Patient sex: M
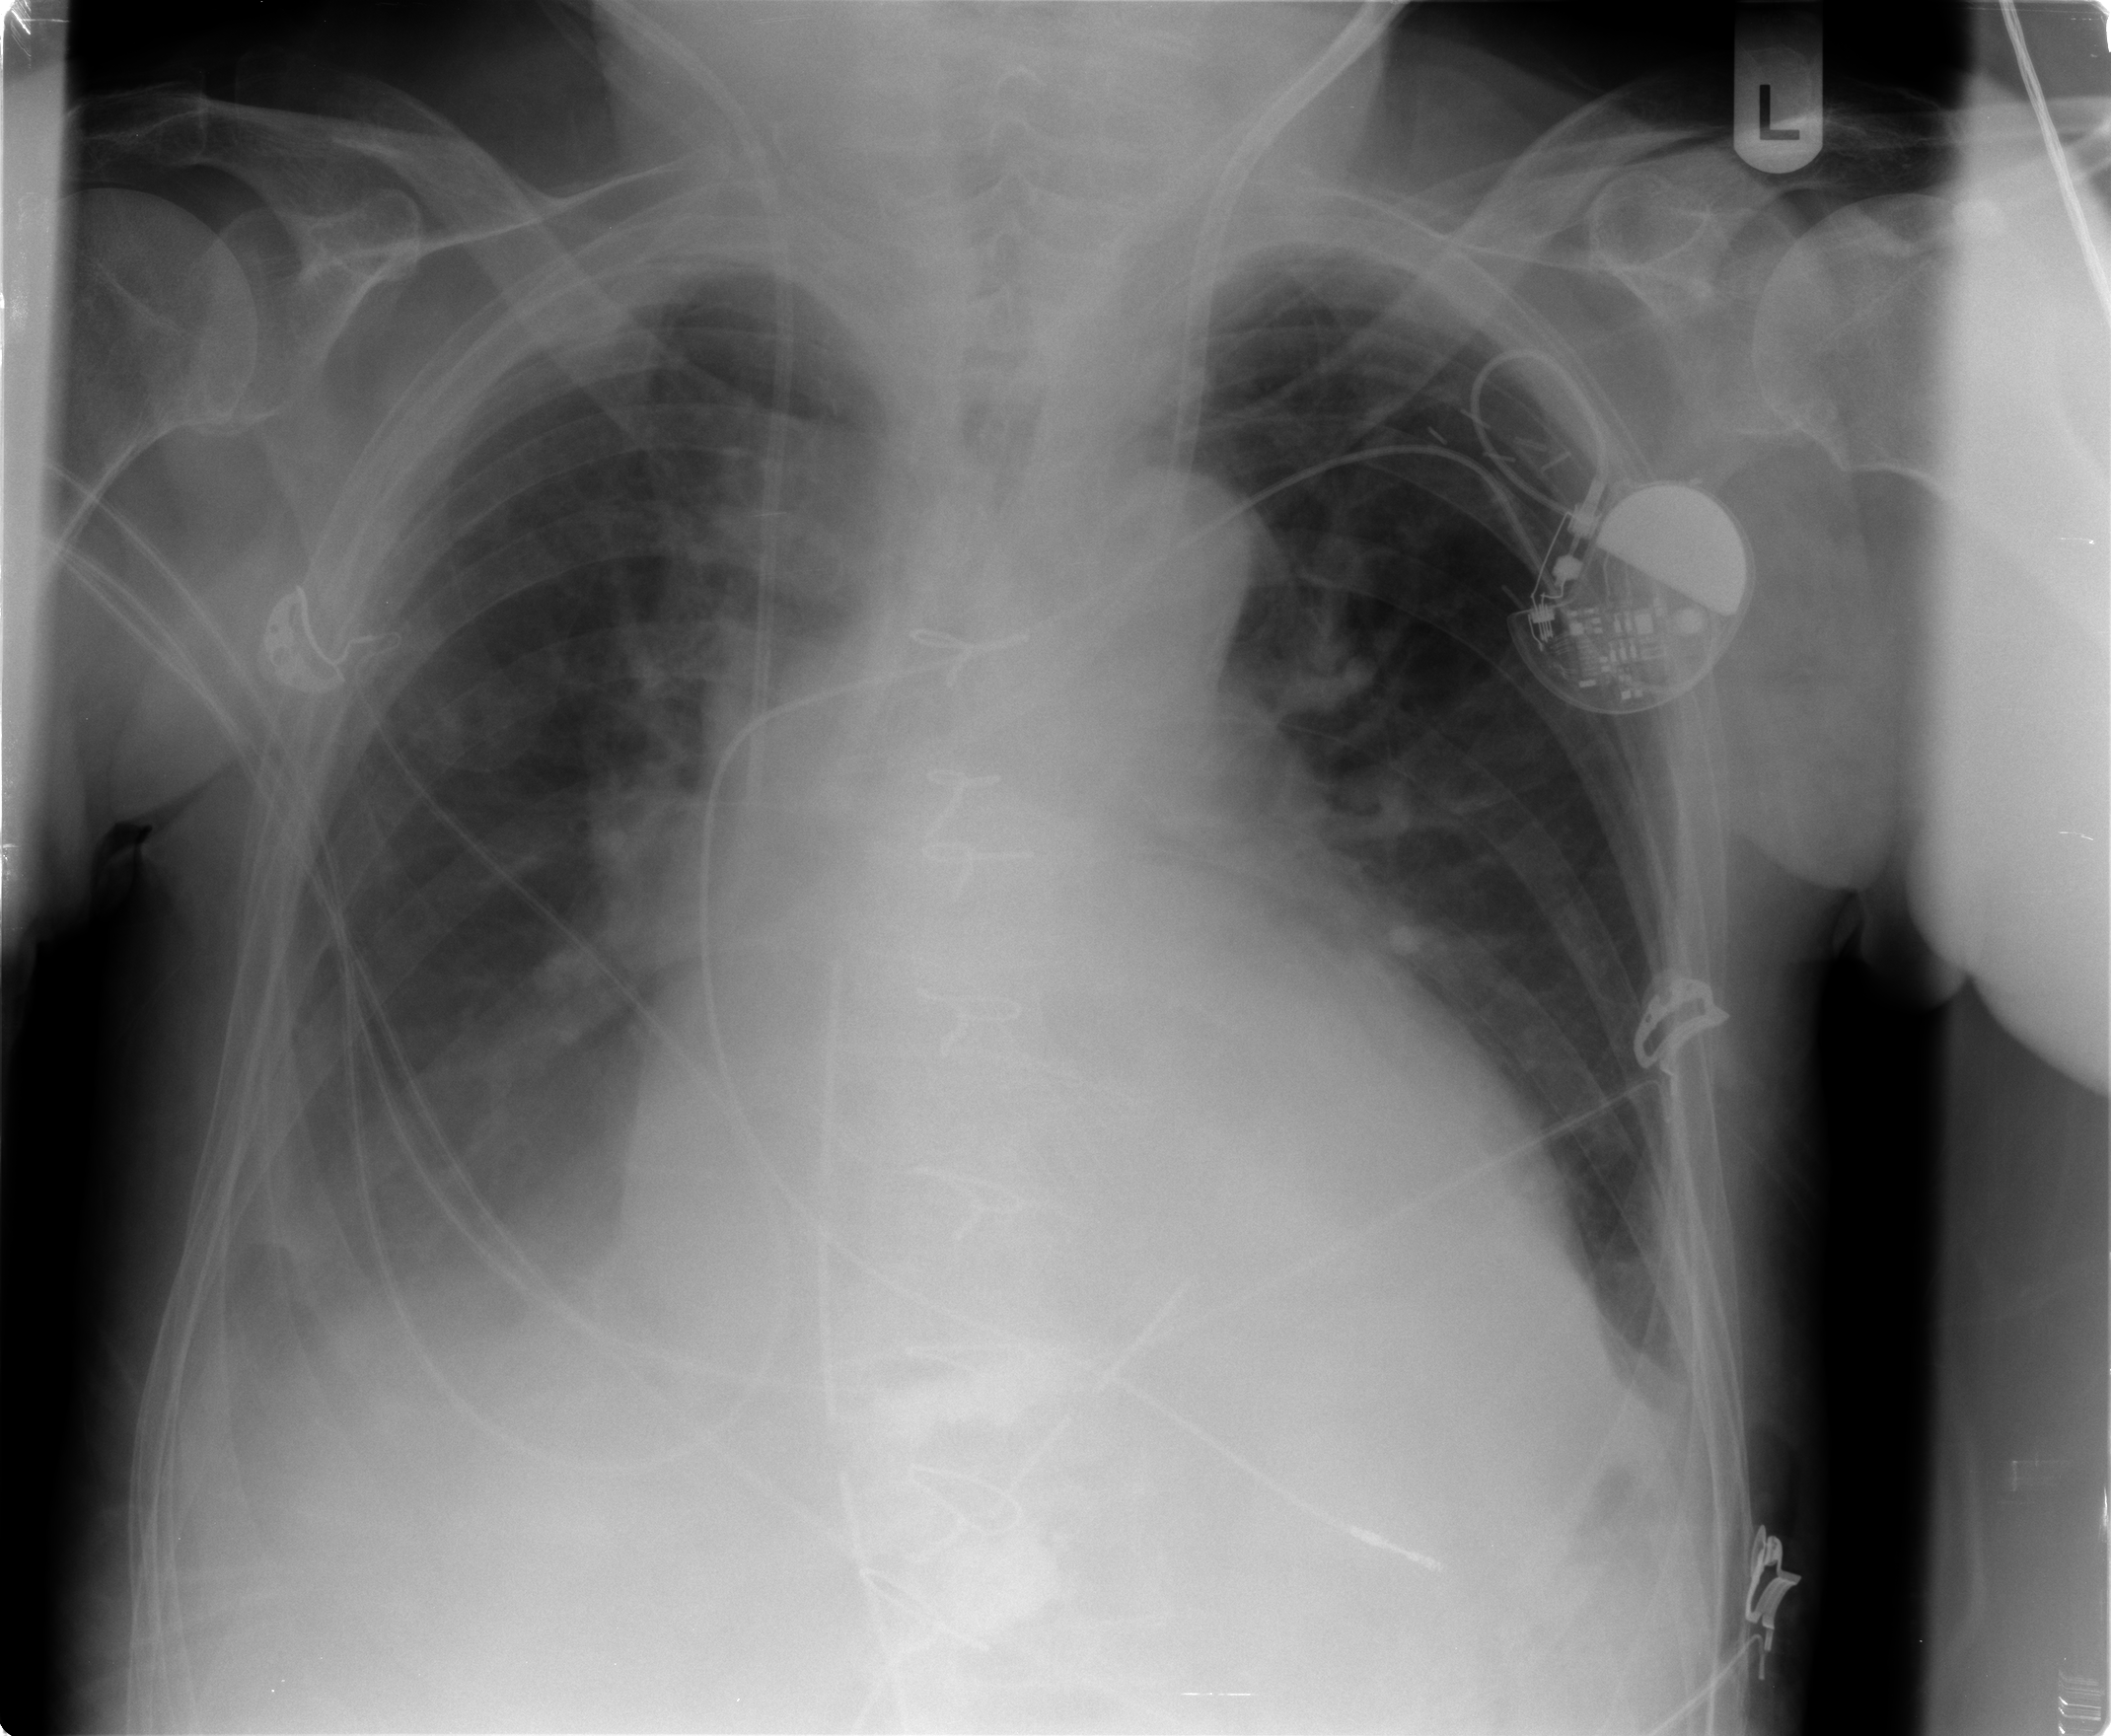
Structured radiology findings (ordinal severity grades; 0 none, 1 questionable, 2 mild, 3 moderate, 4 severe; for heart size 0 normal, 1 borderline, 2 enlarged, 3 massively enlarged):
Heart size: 2
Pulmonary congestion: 0
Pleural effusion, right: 2
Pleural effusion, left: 1
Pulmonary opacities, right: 0
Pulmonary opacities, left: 0
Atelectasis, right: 2
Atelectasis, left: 1